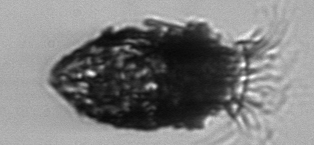
Label: Stenosemella_pacifica